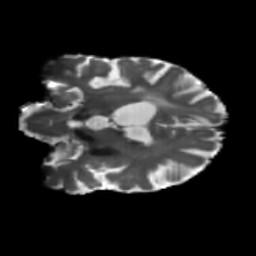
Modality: T2w
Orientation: coronal
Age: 63
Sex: female
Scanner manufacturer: siemens
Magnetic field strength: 3 T
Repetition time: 5.47 s
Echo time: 0.0854 s